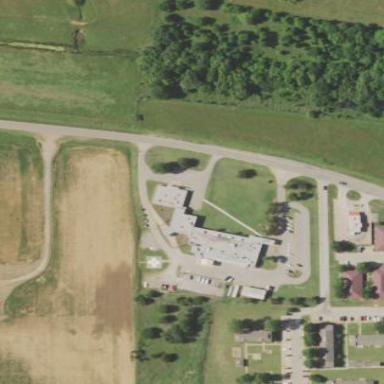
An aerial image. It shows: Healthcare facility identified as hospital.